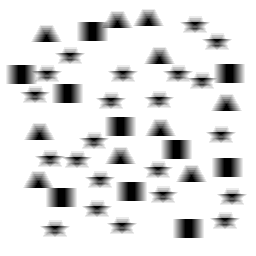
Squares: 10
Triangles: 10
Stars: 22
Total shapes: 42